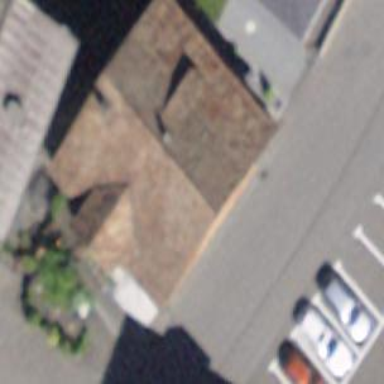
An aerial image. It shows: Restaurant.